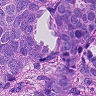
Metastatic tissue present: yes